Question: How can I change the color from "email" label and make it the same as the border line?

Here's my code:
'''
import React, { Component } from "react";
import { Icon } from "semantic-ui-react";
import { Divider } from "semantic-ui-react";
import { TextField, Button, Grid } from "@material-ui/core";
import PropTypes from "prop-types";
import classNames from "classnames";
import { withStyles } from "@material-ui/core/styles";
let self;
const styles = theme => ({
container: {
display: "flex",
flexWrap: "wrap"
},
textField: {
marginLeft: theme.spacing.unit,
marginRight: theme.spacing.unit,
width: 280
},
cssLabel: {
color: "#d3d3d3"
},
cssOutlinedInput: {
"&:not(hover):not($disabled):not($cssFocused):not($error) $notchedOutline": {
borderColor: "#d3d3d3" //default
},
"&:hover:not($disabled):not($cssFocused):not($error) $notchedOutline": {
borderColor: "#d3d3d3" //hovered #DCDCDC
},
"&$cssFocused $notchedOutline": {
borderColor: "#23A5EB" //focused
}
},
cssInputLabel: {
color: "#d3d3d3"
},
notchedOutline: {},
cssFocused: {},
error: {},
disabled: {}
});
class NewLoginComponent extends React.Component {
constructor(props) {
super(props);
this.state = {
loggedIn: false,
user: "",
errorMsg: "",
errorMsgLength: "",
loginErrorMsg: "",
flag: false,
password: "",
hidden: true,
valuePassText: "SHOW"
};
self = this;
}
componentDidMount() {
this._isMounted = true;
if (this.props.password) {
this.setState({ password: this.props.password });
}
}
componentDidUpdate(prevProps) {}
render() {
const { classes } = this.props;
let username = "";
let password = "";
return (
<div className="container-fluid backround">
<div className="container" id="loginform">
<div className="form-group">
<div>
<div className="emailInput">
<TextField
className={classes.textField}
id="email-txt-input"
label="Email"
variant="outlined"
inputRef={node => (username = node)}
InputLabelProps={{
classes: {
root: classes.cssLabel,
focused: classes.cssFocused
}
}}
InputProps={{
classes: {
root: classes.cssOutlinedInput,
focused: classes.cssFocused,
notchedOutline: classes.notchedOutline
},
inputMode: "numeric"
}}
/>
</div>
<div className="passwordInput">
<TextField
className={classes.textField}
id="password-txt-input"
label="Password"
variant="outlined"
inputRef={node => (password = node)}
type={this.state.hidden ? "password" : "text"}
value={this.state.password}
onChange={this.handlePasswordChange}
InputLabelProps={{
classes: {
root: classes.cssLabel,
focused: classes.cssFocused
}
}}
InputProps={{
classes: {
root: classes.cssOutlinedInput,
focused: classes.cssFocused,
notchedOutline: classes.notchedOutline
},
inputMode: "numeric"
}}
/>
</div>
</div>
<div className="form-group form">
<Button
variant="contained"
id="normal-signin-Btn"
type={"submit"}
className={"btn btn-primary loginButton"}
>
LogIn
</Button>
</div>
</div>
</div>
</div>
);
}
}
NewLoginComponent.propTypes = {
classes: PropTypes.object.isRequired
};
export default withStyles(styles)(NewLoginComponent);
'''
<URL>
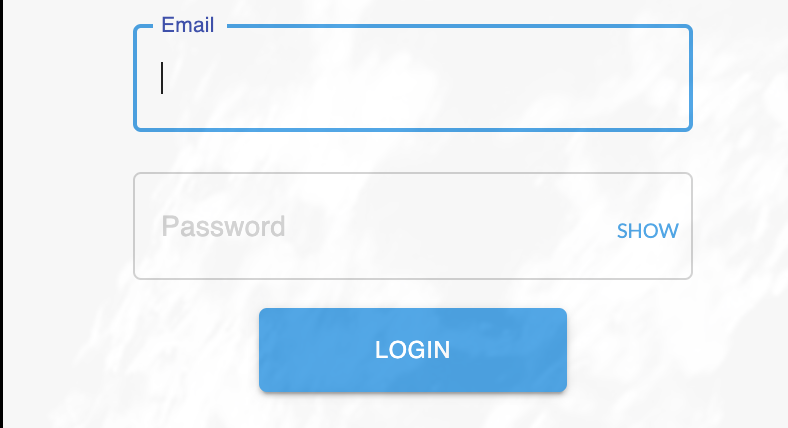
Answer: Below is one way to control the focused color of the input label to be the same as the focused color of the border:
'''
cssLabel: {
color: "#d3d3d3",
"&.Mui-focused": {
color: "#23A5EB"
}
},
'''
<URL>